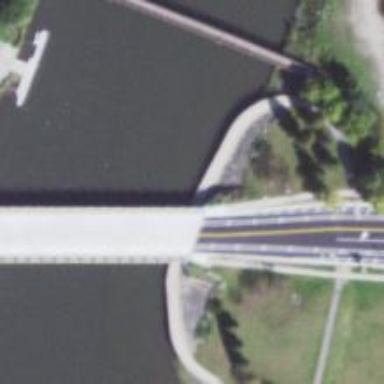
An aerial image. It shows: Secondary road with bridge.